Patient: sex F, age 69
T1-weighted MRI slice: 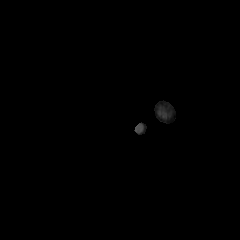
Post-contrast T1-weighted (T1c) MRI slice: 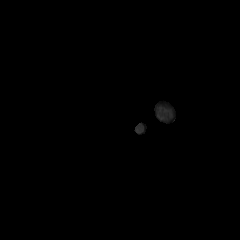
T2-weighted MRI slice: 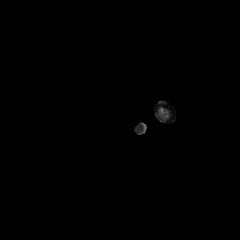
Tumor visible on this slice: no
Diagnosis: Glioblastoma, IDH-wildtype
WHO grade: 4